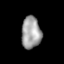
Tissue: lung
Cell type: Fibroblasts
Senescence score: 0.2239
Nuclear area (px): 616
Mean DAPI intensity: 158.74